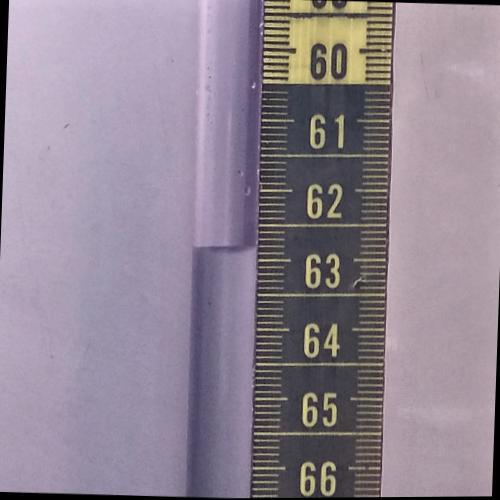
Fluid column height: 62.8 cm